Question: I designed an app on the phone and am moving it to tablet. Testing on 3.2, a Samsung something-or-other. The legacy menu doesn't fill the screen using existing resources...

So, notwithstanding <URL> in doing the action bar overflow thing.
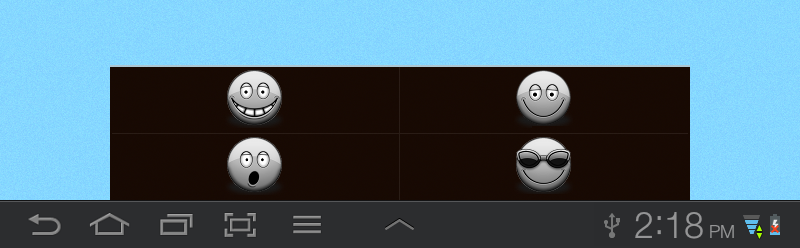
Answer: This is not supported by the SDK. The layout of a menu is determined by the OS, occasionally modified by the device manufacturer. You, as an SDK app developer, do not have control over sizing, number of rows/columns, etc. In effect, the "menu" is an abstraction -- you simply indicate what items should be in there, and the visual representation of that is up to Android. That's why, for API Level 11+, there are code changes required to use an action bar, other than to have 'android:targetSdkVersion' set to 11 or higher.